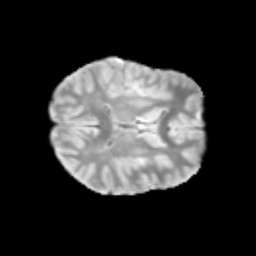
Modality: T2w
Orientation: axial
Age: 9
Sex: male
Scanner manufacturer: siemens
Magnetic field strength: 3 T
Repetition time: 3.8 s
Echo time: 0.07 s